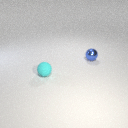
small blue metal sphere behind small cyan rubber sphere